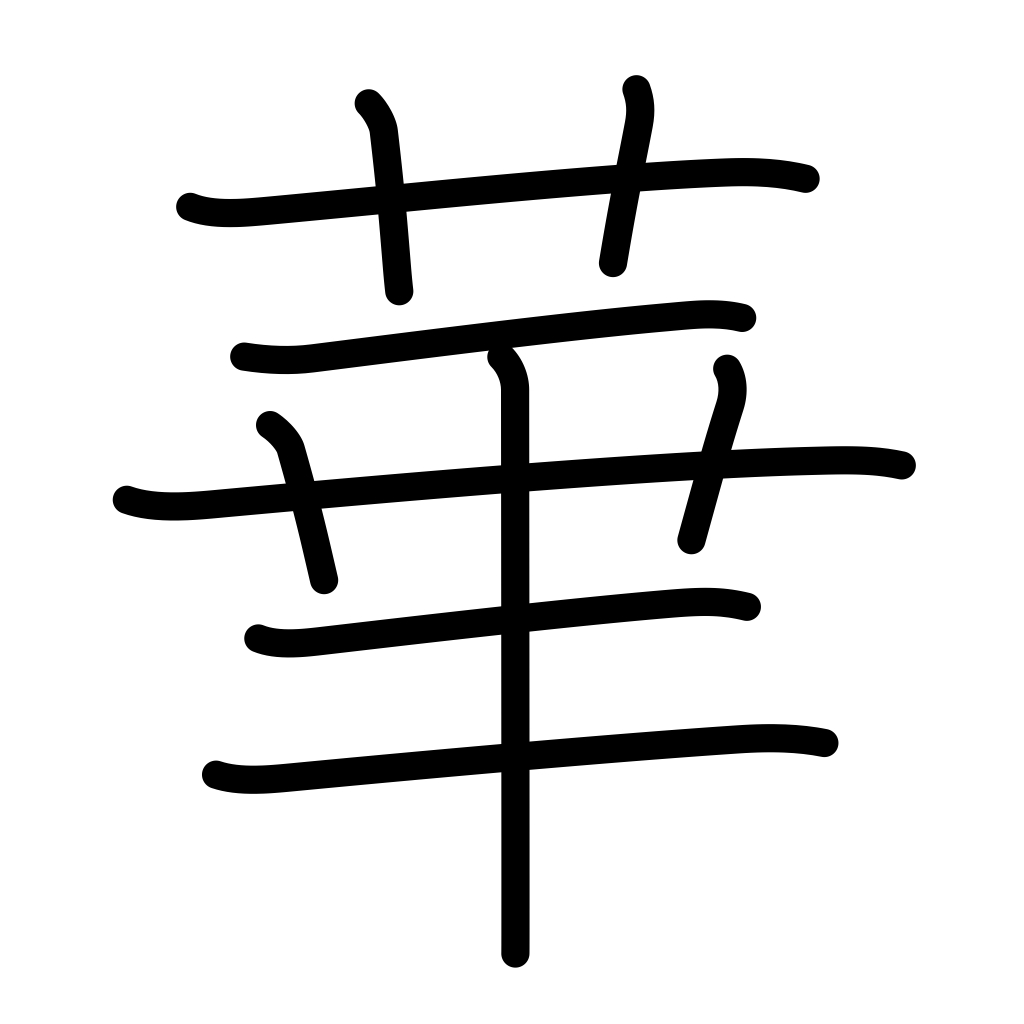
Meaning: splendor, flower, petal, shine, luster, ostentatious, showy, gay, gorgeous